Interaction volume radius: 10 \u00c5
Interaction volume height: 20 \u00c5
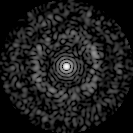
Disorder parameter: 0.8321